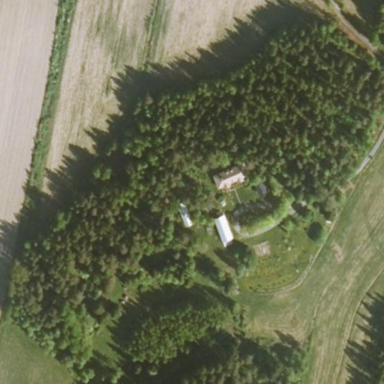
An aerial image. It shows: Beautiful woodland area.